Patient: sex M, age 43
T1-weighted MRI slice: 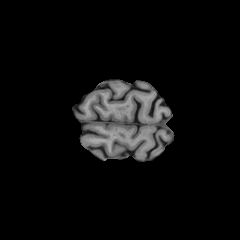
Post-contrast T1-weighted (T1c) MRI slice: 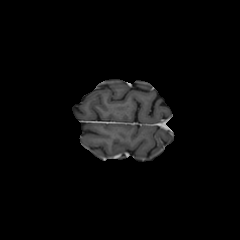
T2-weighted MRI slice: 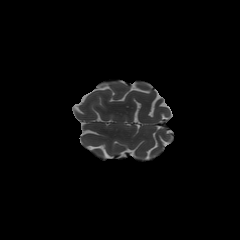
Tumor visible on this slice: no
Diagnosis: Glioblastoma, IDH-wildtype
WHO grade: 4